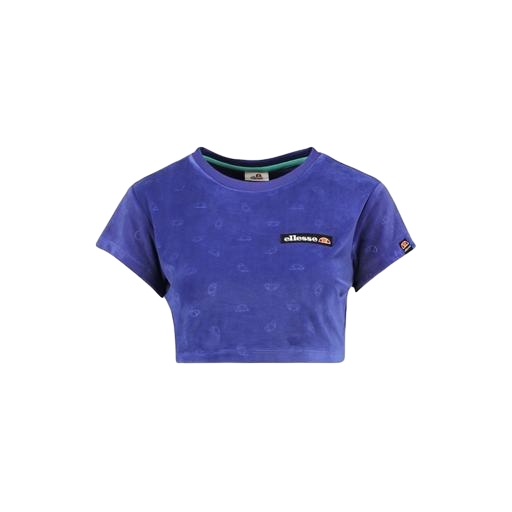
blue crop tee, blue women's crop top, blue classic cropped tee, white background